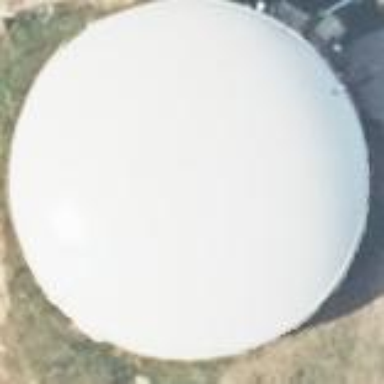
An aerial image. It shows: Storage tank building.